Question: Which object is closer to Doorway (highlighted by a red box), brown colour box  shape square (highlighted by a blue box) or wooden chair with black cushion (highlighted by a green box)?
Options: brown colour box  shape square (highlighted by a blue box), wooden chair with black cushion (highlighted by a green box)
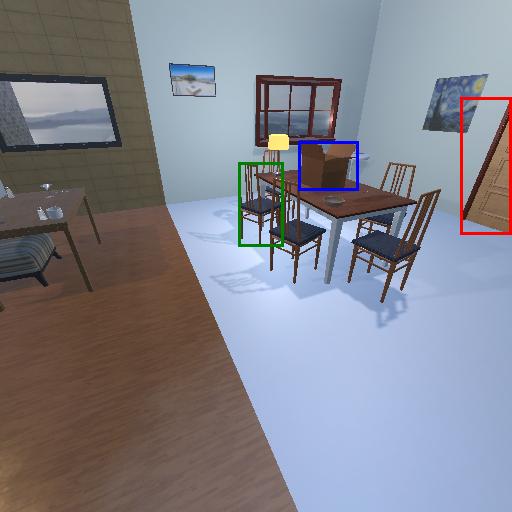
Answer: brown colour box  shape square (highlighted by a blue box)